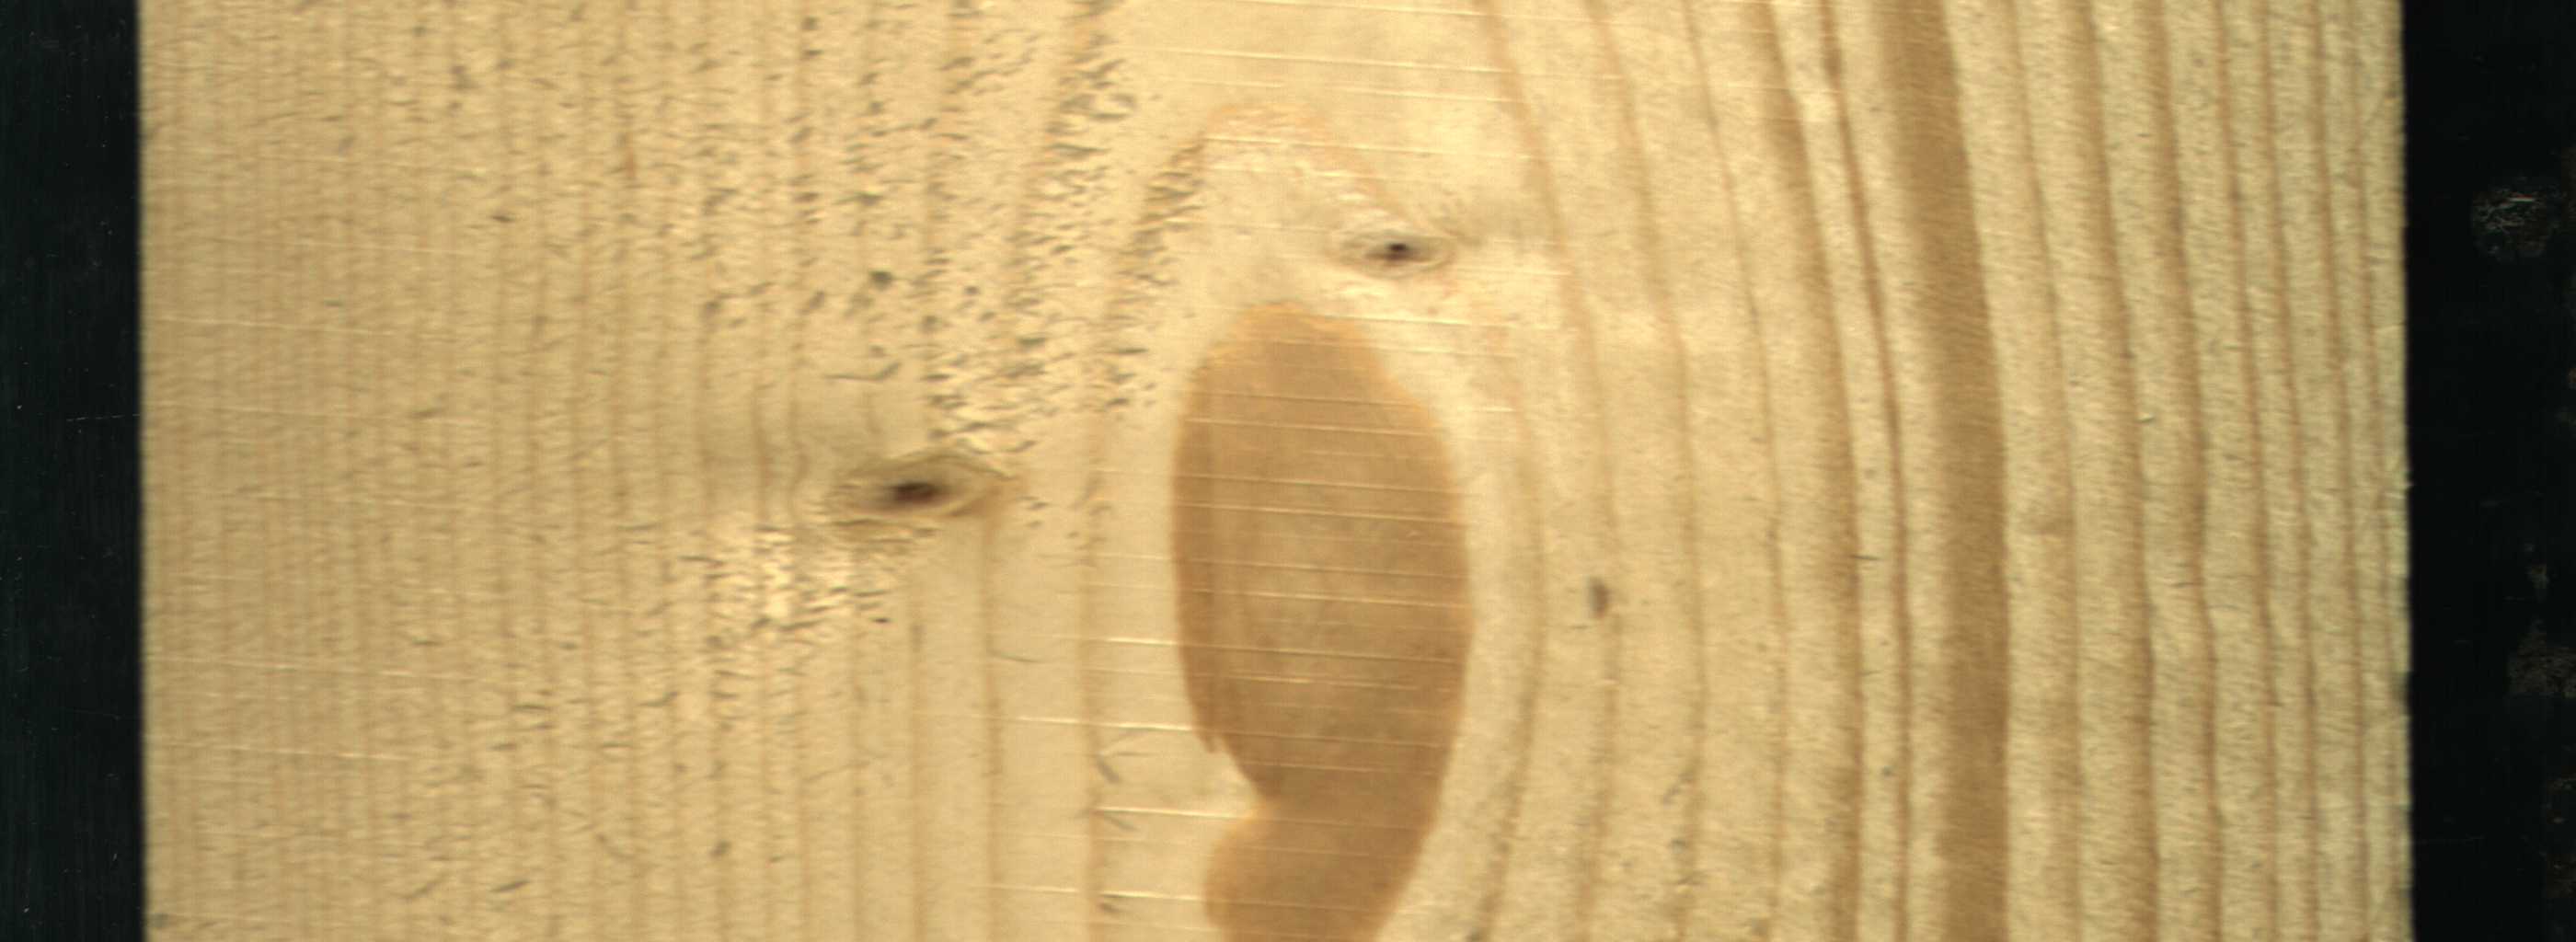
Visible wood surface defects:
Quartzity
Live_Knot
Live_Knot